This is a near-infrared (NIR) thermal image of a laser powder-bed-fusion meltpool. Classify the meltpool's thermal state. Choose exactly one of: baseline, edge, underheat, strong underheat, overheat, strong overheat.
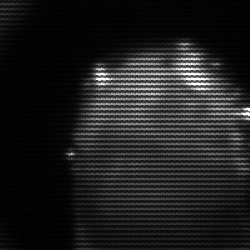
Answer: baseline